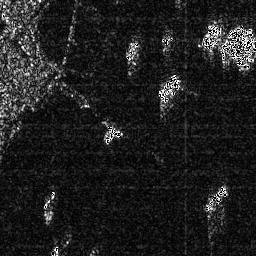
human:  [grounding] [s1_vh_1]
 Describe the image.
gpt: In the satellite image, there is  <ref>1 small ship </ref> <box>[[47, 14, 54, 24, 0]]</box> located at top,  <ref>2 medium ship </ref> <box>[[59, 28, 72, 41, 0], [38, 47, 48, 56, 0]]</box> located at center,  <ref>1 small ship </ref> <box>[[14, 73, 22, 82, 0]]</box> located at bottom left,  <ref>1 medium ship </ref> <box>[[78, 71, 90, 82, 0]]</box> located at bottom right,  <ref>1 medium ship </ref> <box>[[77, 7, 85, 19, 0]]</box> located at top right.